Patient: sex M, age 60
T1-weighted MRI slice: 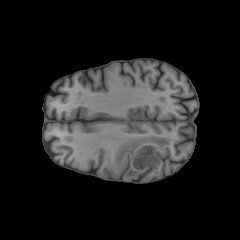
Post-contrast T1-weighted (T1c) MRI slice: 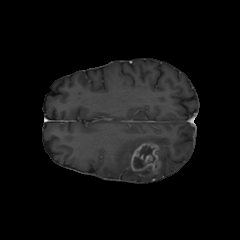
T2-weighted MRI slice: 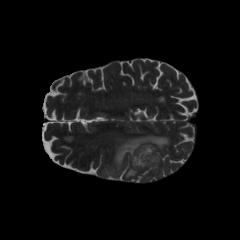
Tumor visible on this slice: yes
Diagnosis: Glioblastoma, IDH-wildtype
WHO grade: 4